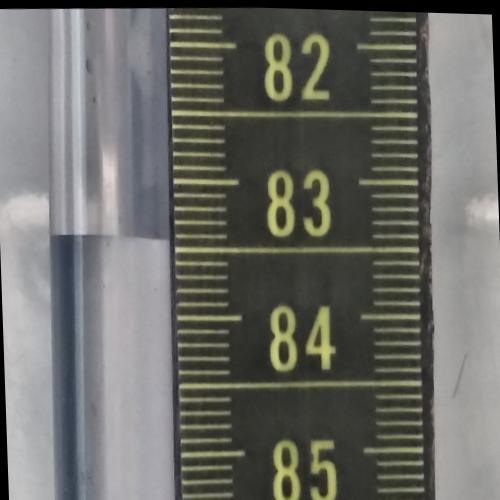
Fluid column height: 83.4 cm